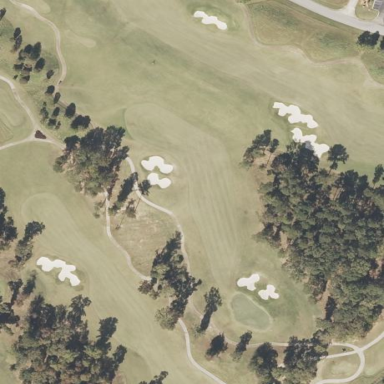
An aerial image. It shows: Grassy area designated as golf fairway.